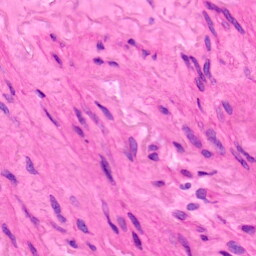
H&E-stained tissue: Lung